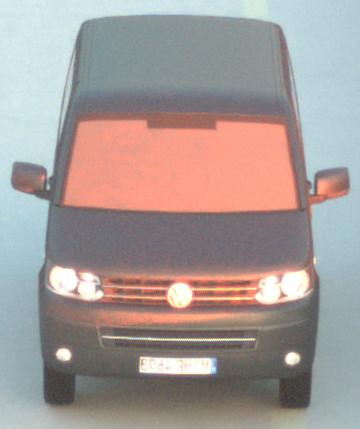
Make: VW Commercial Vehicles (Nutzfahrzeuge)
Model: T5 Multivan 2.0
Detailed model: T5 Multivan
Model produced from: 2009/09
Model produced until: 2013/06
Doors: 4
Color: gray
Road condition: dry road
Daytime: sunrise or sunset
Contrast: medium contrast